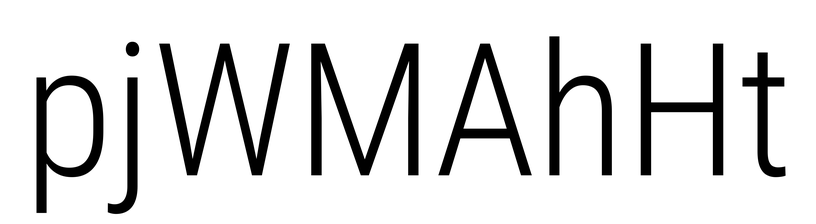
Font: Roboto_Condensed_Light